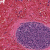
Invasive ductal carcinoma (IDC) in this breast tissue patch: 0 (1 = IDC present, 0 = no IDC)